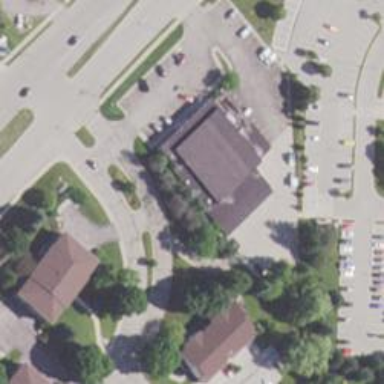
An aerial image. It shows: Post office.